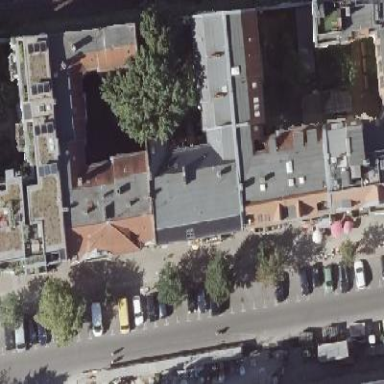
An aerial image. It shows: Residential building with unique double saltbox roof shape.